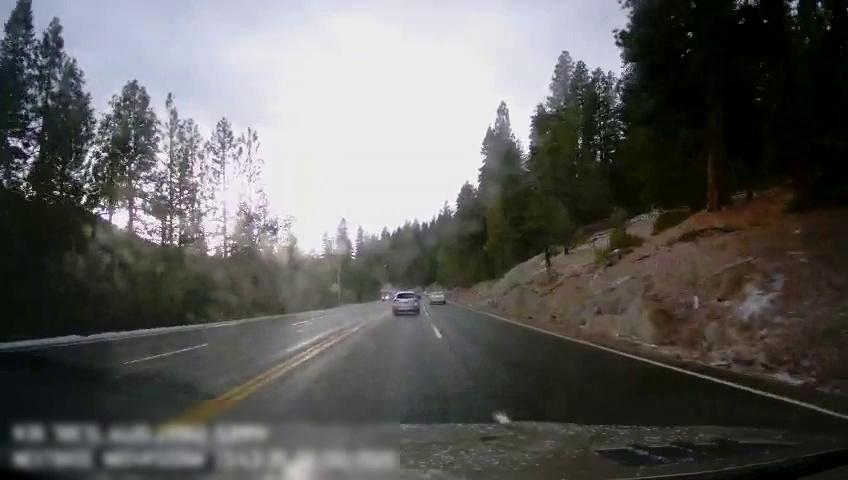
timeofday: Day
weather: Cloudy
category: Drivable Space
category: Vehicles | Car
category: Vehicles | Car
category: Vehicles | SUV
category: Lanes | Current Lane
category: Lanes | Current Lane
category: Lanes | Opposite Lane
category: Lanes | Current Lane
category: Lanes | Opposite Lane